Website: walmart
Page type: customer-info-address
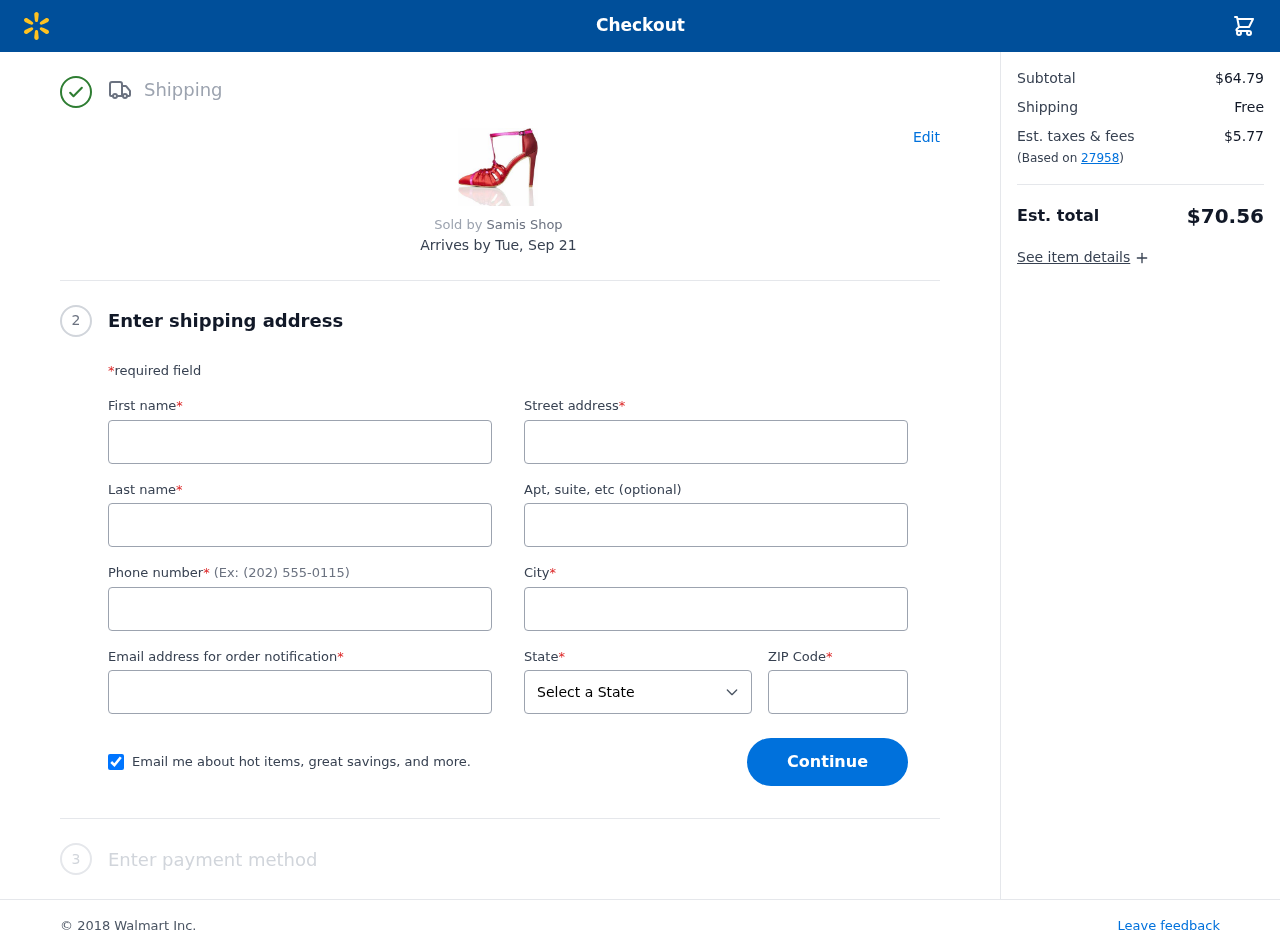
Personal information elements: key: PII_CITY
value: Blakeside
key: PII_EMAIL
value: jolson@hotmail.com
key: PII_FIRSTNAME
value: John
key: PII_LASTNAME
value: Olson
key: PII_PHONE
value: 9854749421
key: PII_POSTCODE
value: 27958
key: PII_STATE
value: South Carolina
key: PII_STREET
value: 4704 Harris Falls
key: PII_STREET2
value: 939 Susan Shores
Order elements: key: ORDER_DELIVERY_DATE
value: Tue, Sep 21
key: ORDER_SUBTOTAL
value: $64.79
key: ORDER_SHIPPING_COST
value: Free
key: ORDER_TAX
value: $5.77
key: ORDER_TOTAL
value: $70.56